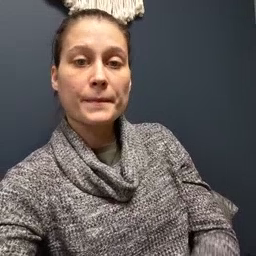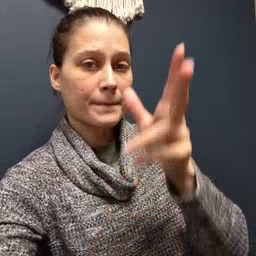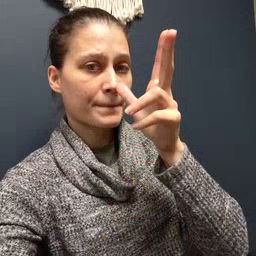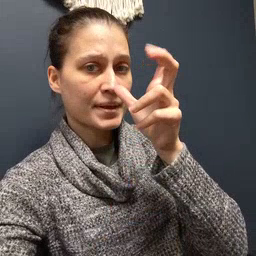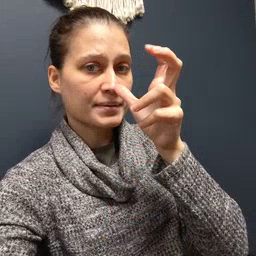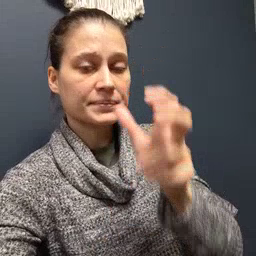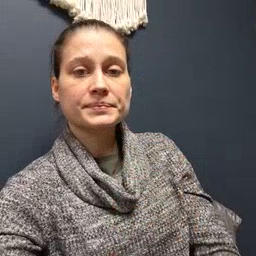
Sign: bug